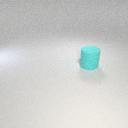
large cyan rubber cylinder